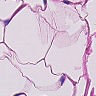
Metastatic tissue present: no